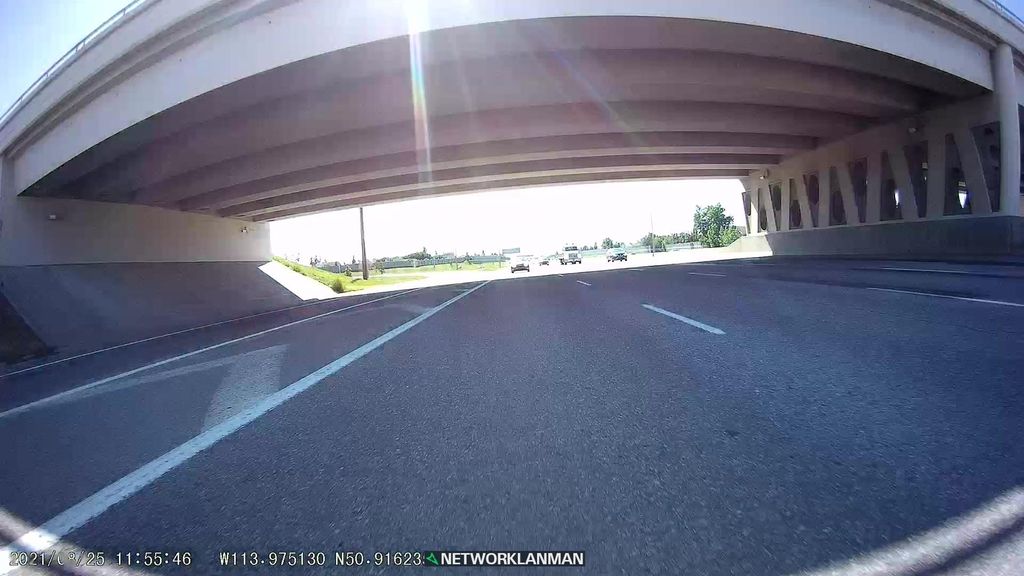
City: calgary